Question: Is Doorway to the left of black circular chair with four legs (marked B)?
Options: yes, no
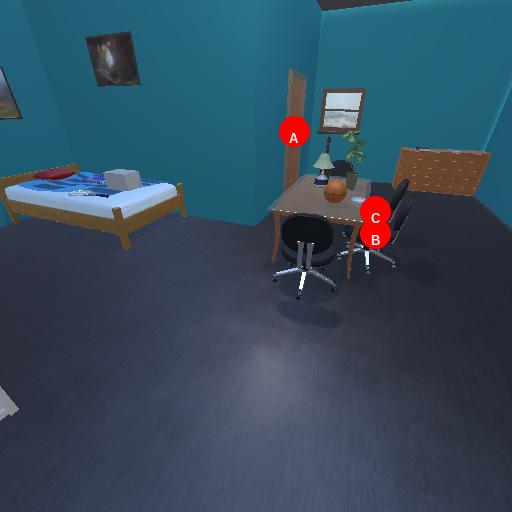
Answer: yes